Question: I would to create an array with the "shape" (n, 2), which is creating a dotted circle, when plotted on a scatterplot.
This would be the wanted form of the array:
'''
array([ (x1, y1),
(x2, y2),
(x3, y3),
(x4, y4),
....
(xN, yN),
])
'''
This is how it more or less should look like:

I am as well looking for ways to extrapolate this to the 3rd (sphere) and Nth dimension displaying the data set with SPLOM (scatter plot matrix) or paralell coordinates. Generally I am looking for ways to draw automatically (thus, not by hand, but maybe close to) shapes (like circles or other functions) and clusters in N-dimensions. Which would like this:
'''
array([ (x1, y1, z1, a1, .... n1),
(x2, y2, z2, a2, .... n2),
(x3, y3, z3, a3, .... n3),
(x4, y4, z4, a4, .... n4),
....
(xN, yN, zN, aN, .... nN),
])
'''
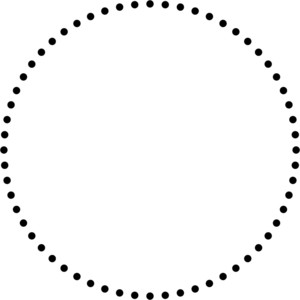
Answer: Here is a method for the circle in 2D.
'''
def CreateCircleArray(radius=1):
theta = np.linspace(0, 2*np.pi, 50)
x = radius * np.cos(theta)
y = radius * np.sin(theta)
return np.array([x, y]).T
def PlotArray(array):
ax = plt.subplot(111, aspect="equal")
ax.scatter(array[:, 0], array[:, 1], color="k")
plt.show()
PlotArray(CreateCircleArray())
'''

Going to 3D is a case of <URL>.
Past that you will need to write a function that <URL> that is related but I am unsure how useful it will be.
For other shapes you will need to think about what coordinate system is appropriate, for instance defining a square in this way is difficult if its edges are parallel to the axis.
Good luck